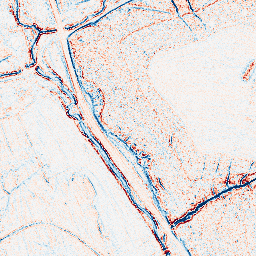
Category: edge_preserving
Decomposition family: bilateral
Decomposition parameters: d: 5
sigma_color: 150
sigma_space: 75
Upsampling method: sinc_hamming
Upsampling parameters: scale: 2
kernel_size: 8
Upsampling scale: 2